Question: In the product backlog items board, there's this WIP display 5/5 for approved PBI and 2/5 for commited PBI

How can I increase the WIP limit of 5?
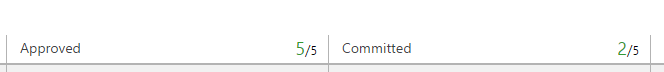
Answer: On the board, click on Customize columns. The limit is just below the title.